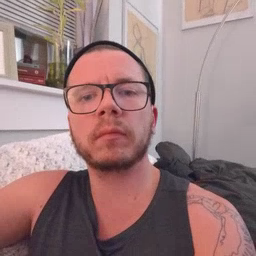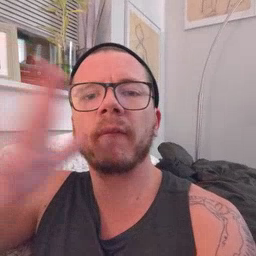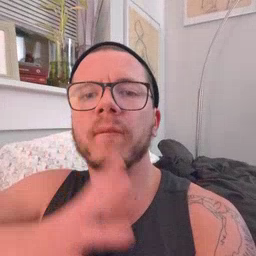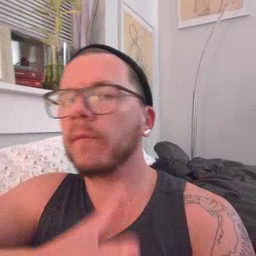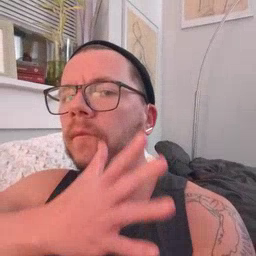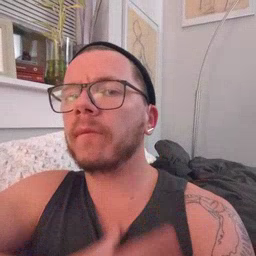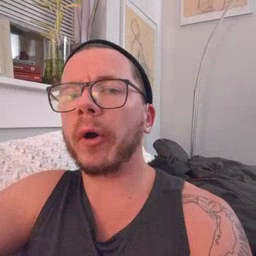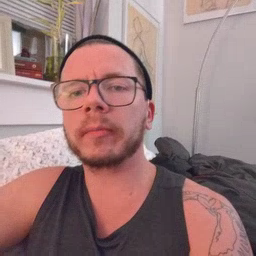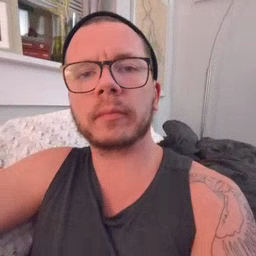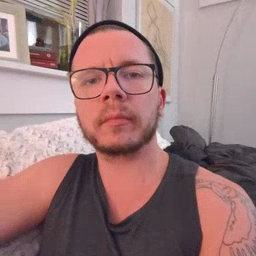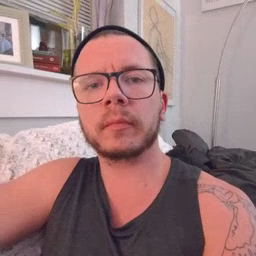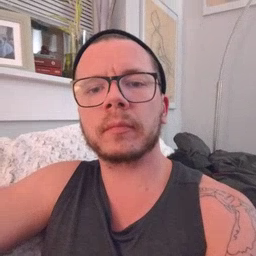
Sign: farm